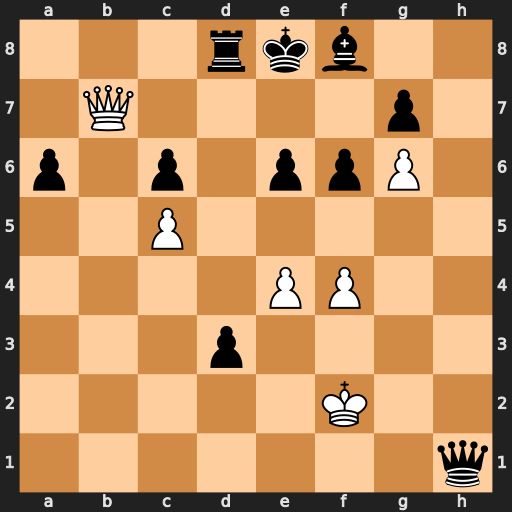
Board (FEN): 3rkb2/1Q4p1/p1p1ppP1/2P5/4PP2/3p4/5K2/7q
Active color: w
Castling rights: -
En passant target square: -
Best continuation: Qf7#